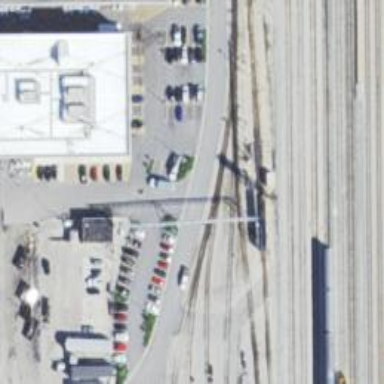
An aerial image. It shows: Railway service station.